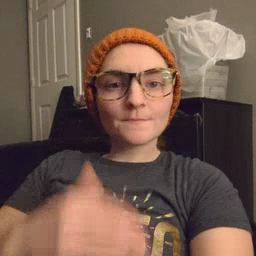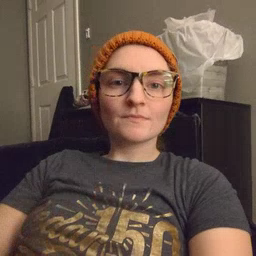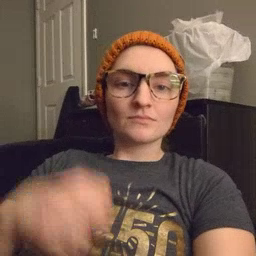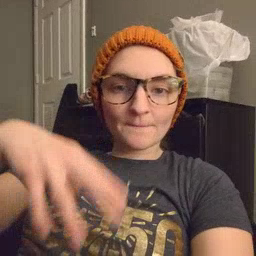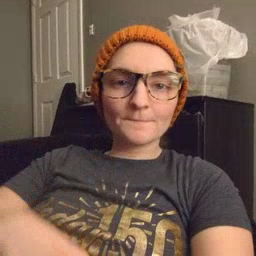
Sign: drop